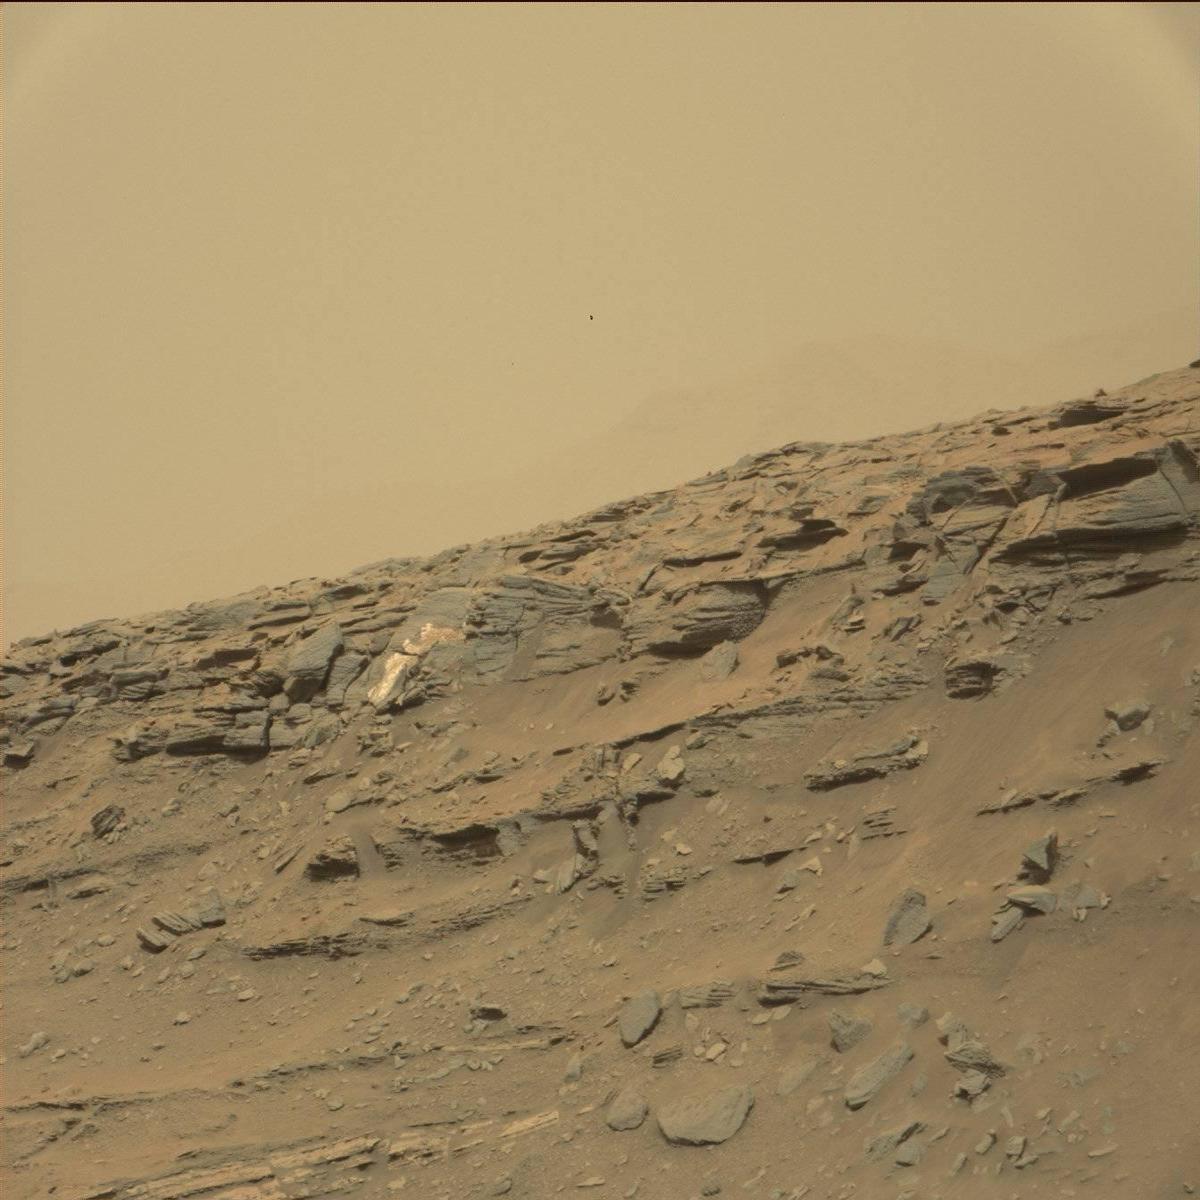
Terrain classes present: Bedrock, Ridge, Sand / Soil, Sky